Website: bh-photo
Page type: receipt
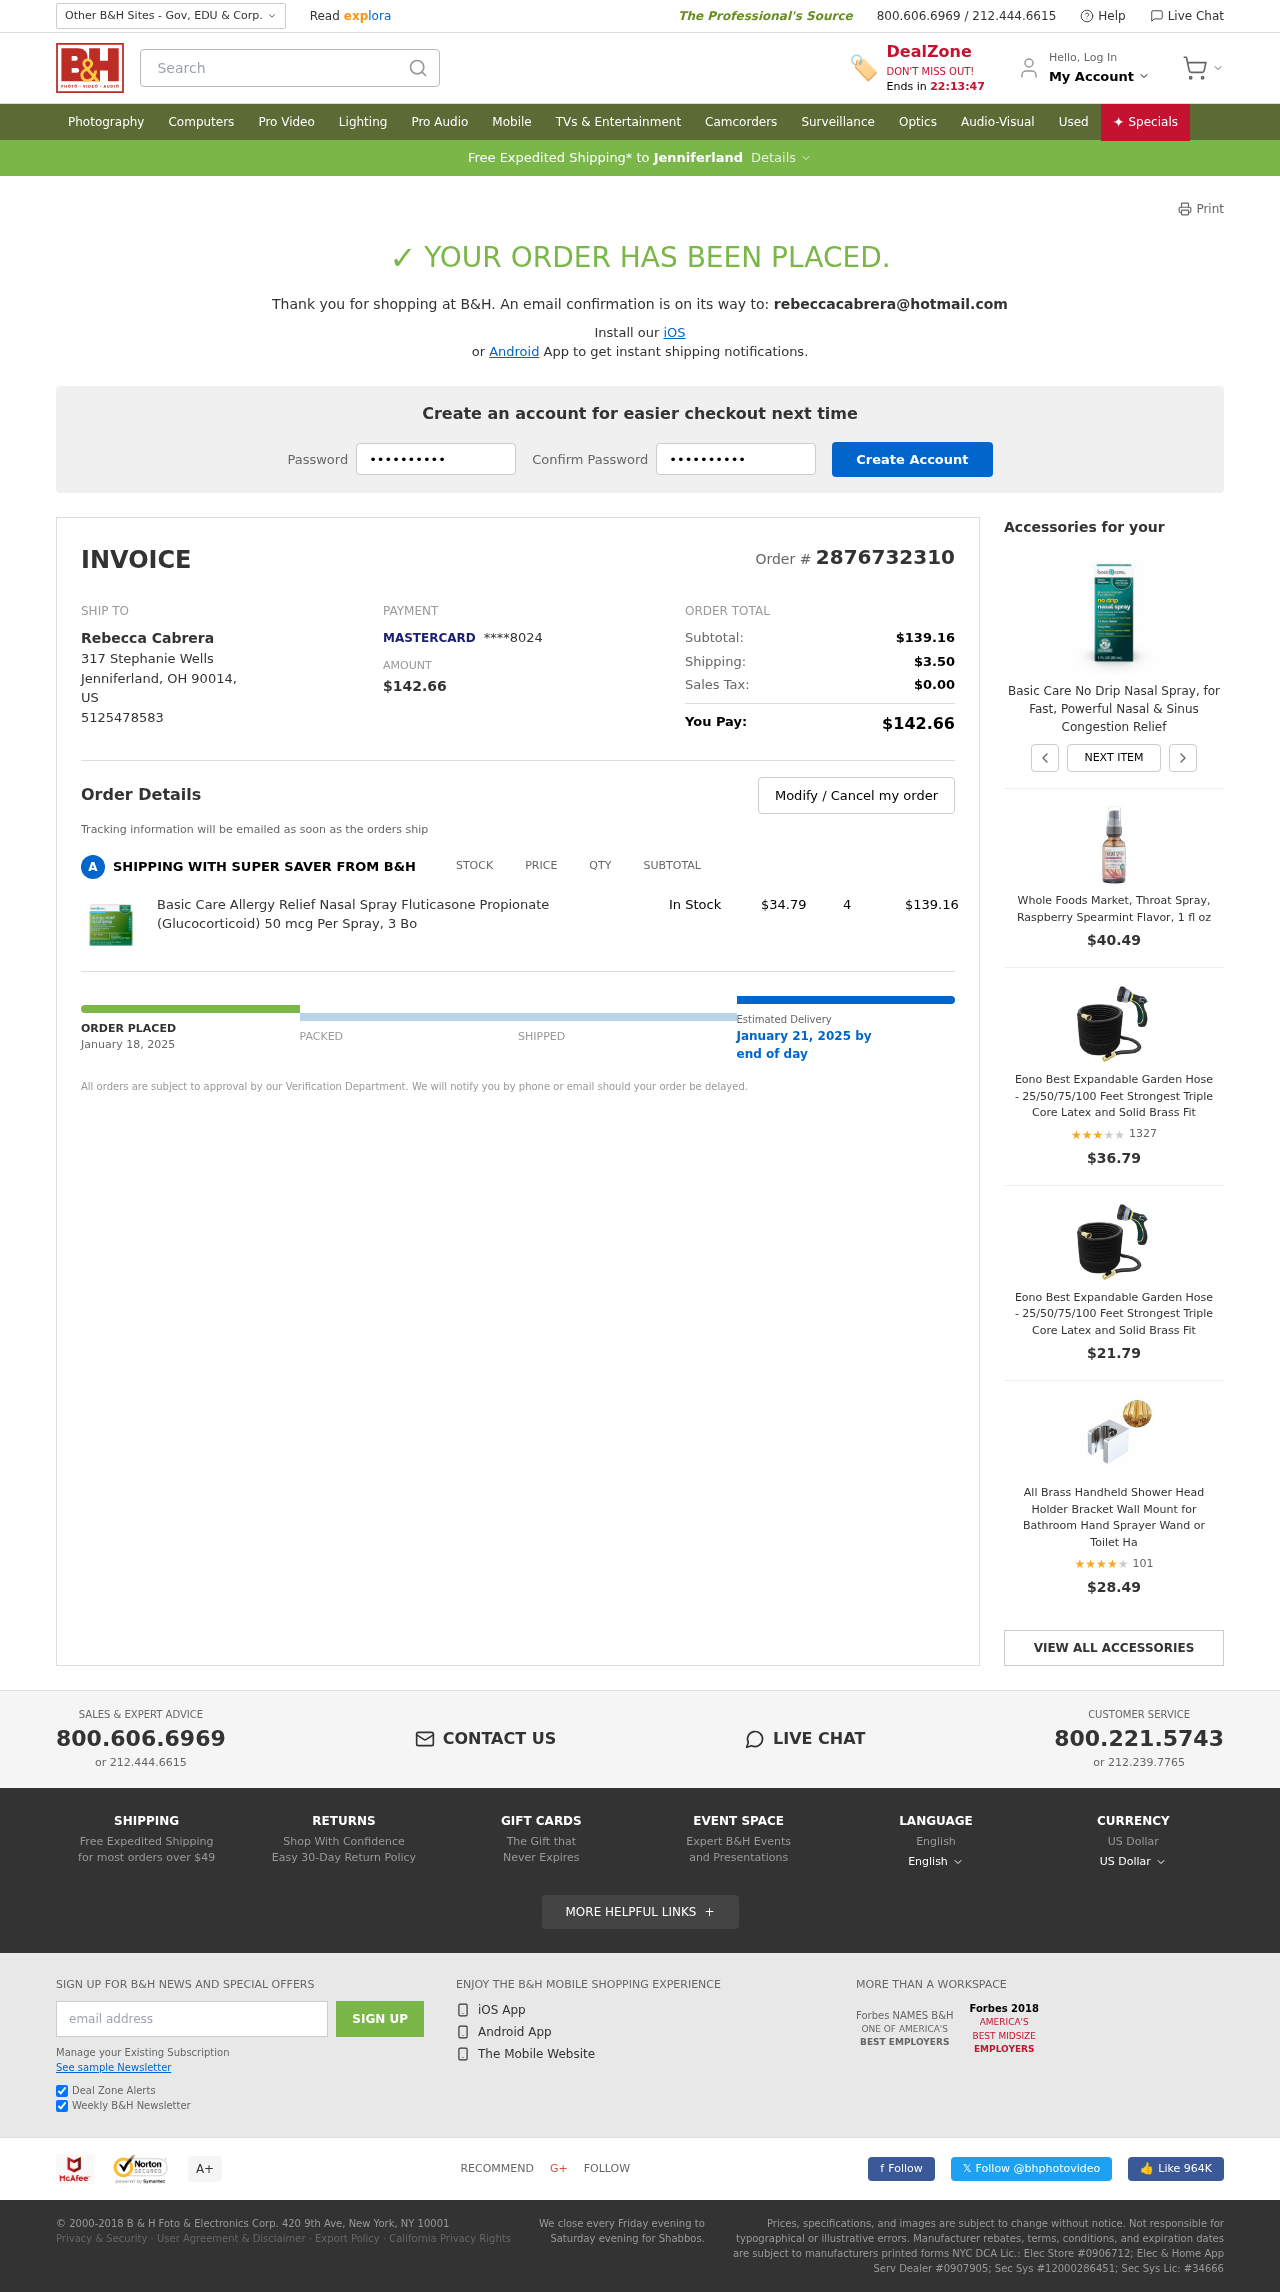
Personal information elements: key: PII_CARD_LAST4
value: ****8024
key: PII_CARD_TYPE
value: MASTERCARD
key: PII_CITY
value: Jenniferland
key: PII_COUNTRY_CODE
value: US
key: PII_EMAIL
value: rebeccacabrera@hotmail.com
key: PII_FULLNAME
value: Rebecca Cabrera
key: PII_PHONE
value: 5125478583
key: PII_POSTCODE
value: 90014
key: PII_STATE_ABBR
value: OH
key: PII_STREET
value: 317 Stephanie Wells
Product elements: key: PRODUCT1_NAME
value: Basic Care Allergy Relief Nasal Spray Fluticasone Propionate (Glucocorticoid) 50 mcg Per Spray, 3 Bo
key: PRODUCT1_PRICE
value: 34.79
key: PRODUCT1_QUANTITY
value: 4
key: PRODUCT2_NAME
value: Basic Care No Drip Nasal Spray, for Fast, Powerful Nasal & Sinus Congestion Relief
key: PRODUCT3_NAME
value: Whole Foods Market, Throat Spray, Raspberry Spearmint Flavor, 1 fl oz
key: PRODUCT3_PRICE
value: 40.49
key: PRODUCT4_NAME
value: Eono Best Expandable Garden Hose - 25/50/75/100 Feet Strongest Triple Core Latex and Solid Brass Fit
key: PRODUCT4_NUM_RATINGS
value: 1327
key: PRODUCT4_PRICE
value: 36.79
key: PRODUCT4_RATING
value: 3.2
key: PRODUCT5_NAME
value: Eono Best Expandable Garden Hose - 25/50/75/100 Feet Strongest Triple Core Latex and Solid Brass Fit
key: PRODUCT5_PRICE
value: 21.79
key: PRODUCT6_NAME
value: All Brass Handheld Shower Head Holder Bracket Wall Mount for Bathroom Hand Sprayer Wand or Toilet Ha
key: PRODUCT6_NUM_RATINGS
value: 101
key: PRODUCT6_PRICE
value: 28.49
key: PRODUCT6_RATING
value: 3.5
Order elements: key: ORDER_ID
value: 2876732310
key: ORDER_TOTAL
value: $142.66
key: ORDER_SUBTOTAL
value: $139.16
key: ORDER_SHIPPING_COST
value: $3.50
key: ORDER_TAX
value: $0.00
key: ORDER_DATE
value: January 18, 2025
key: ORDER_DELIVERY_DATE
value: January 21, 2025 by
Search elements: key: HEADER_SEARCH
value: Search